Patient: sex M, age 42
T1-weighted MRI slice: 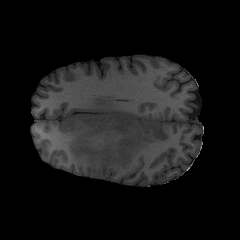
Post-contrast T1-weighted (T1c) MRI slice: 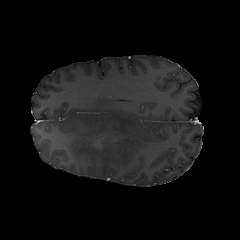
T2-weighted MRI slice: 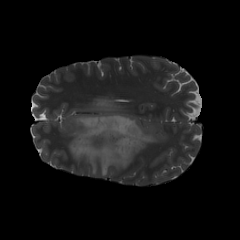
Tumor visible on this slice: yes
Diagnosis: Astrocytoma, IDH-mutant
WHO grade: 3